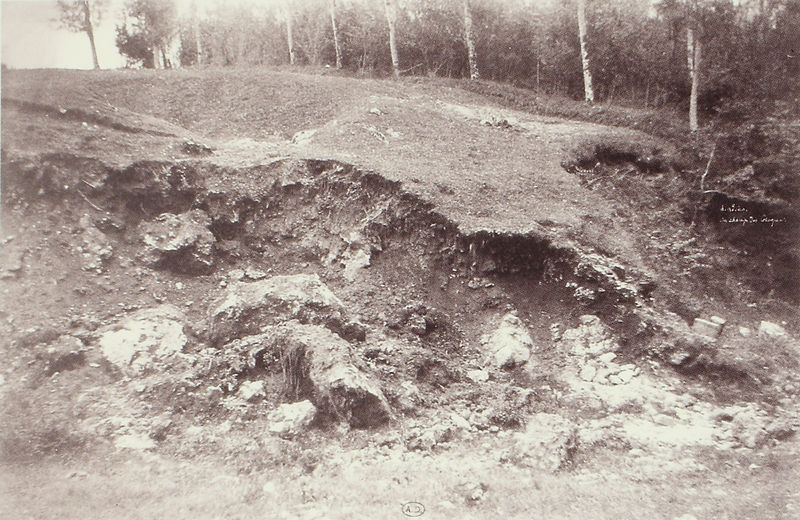
Titel: Montmirail. auf dem Feld der Kosaken, Erdgeröll/ au champ de cosaques, éboulis de terre
Künstler: Henri Le Secq
Schlagwörter: baum, berg, weiß, bäume, landschaft, zola, grau, schwarz, gras, weg, wiese, stein, steine, signatur, birke, birken, erde, hügel, natur, gebüsch, wald, schrift, hang, geröll, grube, stämme, waldrand, foto, fotografie, photographie, erdboden, abbruch, moos, schwarz-weiß, photo, wurzeln, dreck, wal, fotographie, dokumentation, ausgrabung, erdrutsch, rutsch, krim, abbruchkante, bfoto, wald; wiese; birken; geländeabbruch, steine; erde